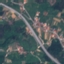
Label: Highway